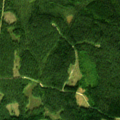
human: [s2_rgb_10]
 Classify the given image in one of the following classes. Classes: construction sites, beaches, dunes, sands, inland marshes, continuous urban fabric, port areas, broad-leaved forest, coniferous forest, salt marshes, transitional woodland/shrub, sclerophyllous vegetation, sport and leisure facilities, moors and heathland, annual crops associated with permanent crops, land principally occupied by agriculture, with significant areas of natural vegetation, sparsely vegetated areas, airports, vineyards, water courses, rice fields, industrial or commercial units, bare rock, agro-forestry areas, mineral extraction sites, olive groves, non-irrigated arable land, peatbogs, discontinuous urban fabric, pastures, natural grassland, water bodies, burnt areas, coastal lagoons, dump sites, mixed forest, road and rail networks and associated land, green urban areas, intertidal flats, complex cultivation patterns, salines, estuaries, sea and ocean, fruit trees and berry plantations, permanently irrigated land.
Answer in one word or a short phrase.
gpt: coniferous forest, mixed forest